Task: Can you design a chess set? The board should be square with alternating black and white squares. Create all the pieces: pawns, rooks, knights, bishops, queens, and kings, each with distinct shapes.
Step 1041:
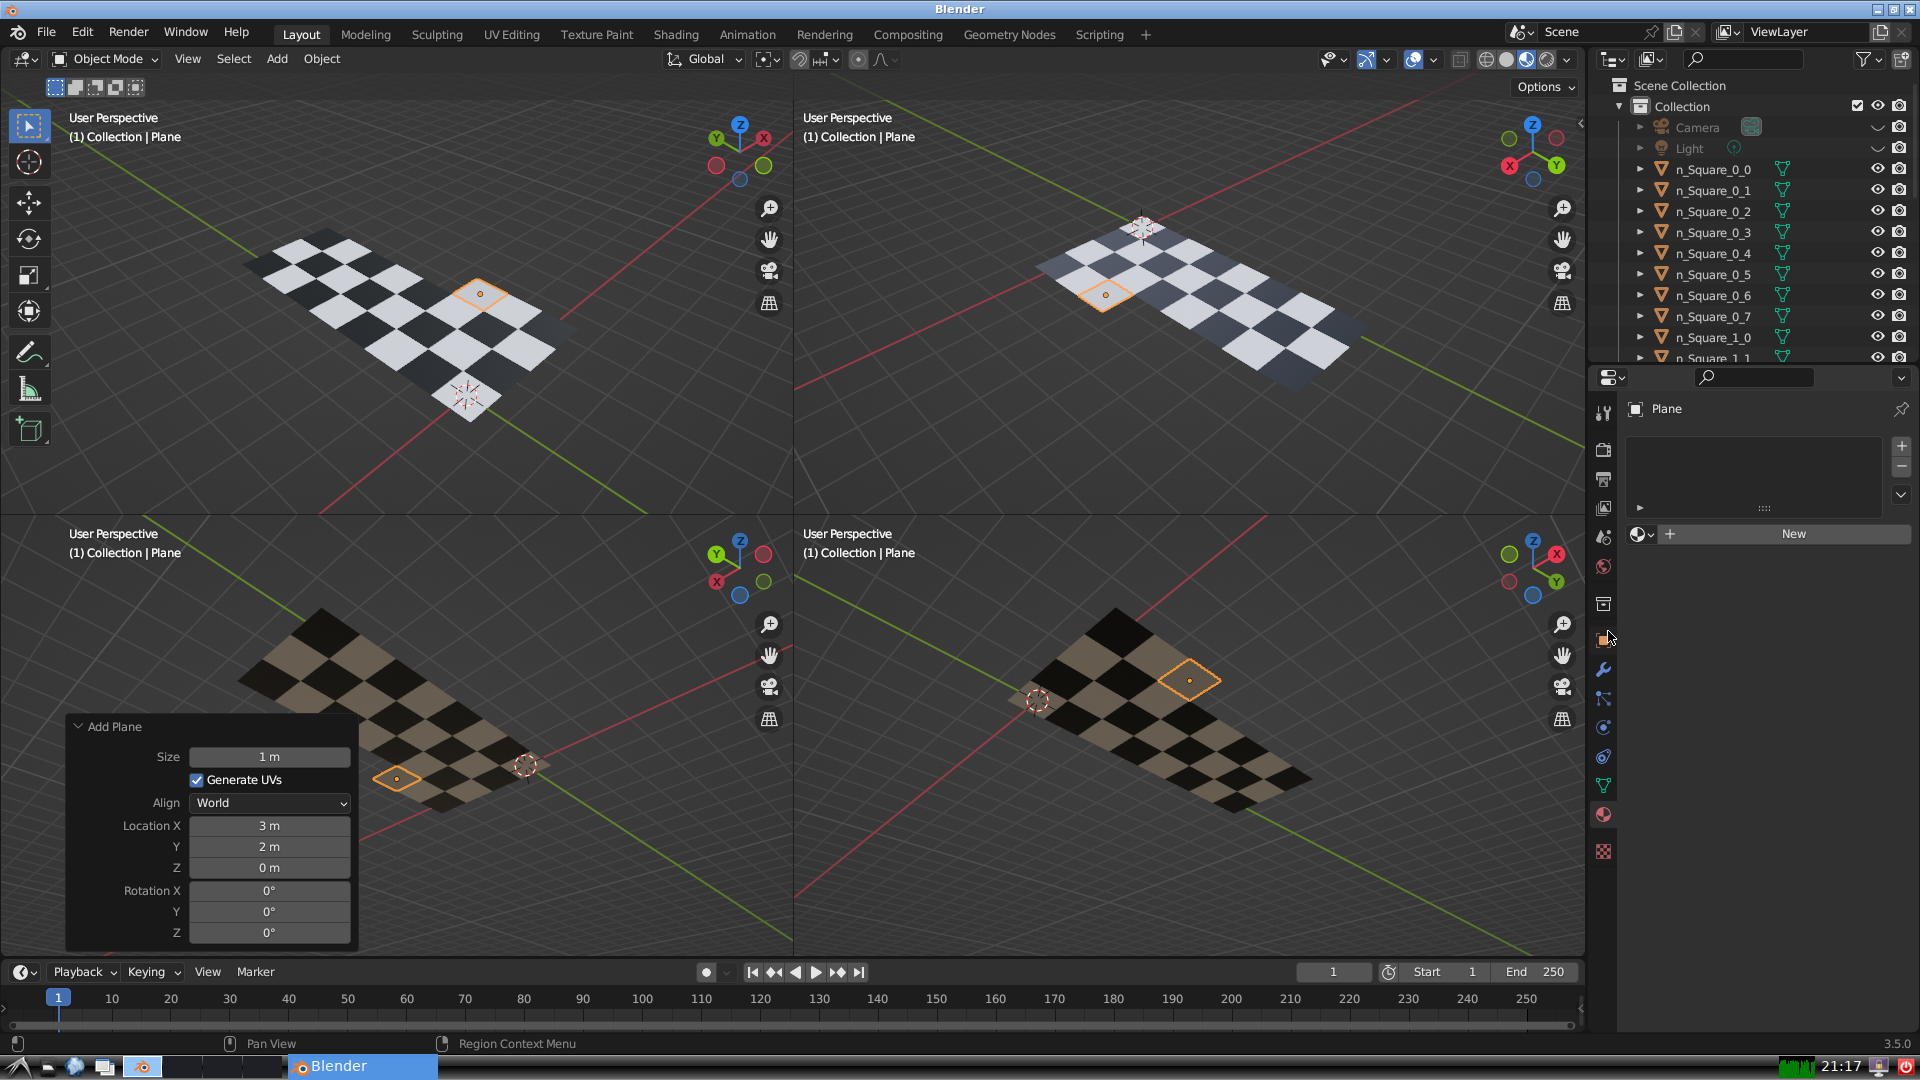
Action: click: no